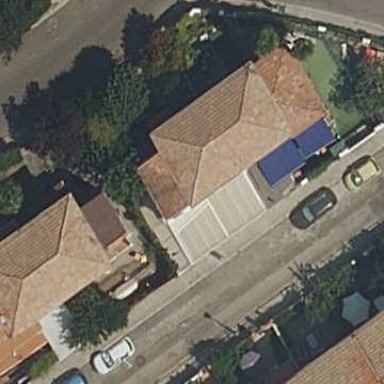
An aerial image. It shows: Simple house.